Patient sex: F
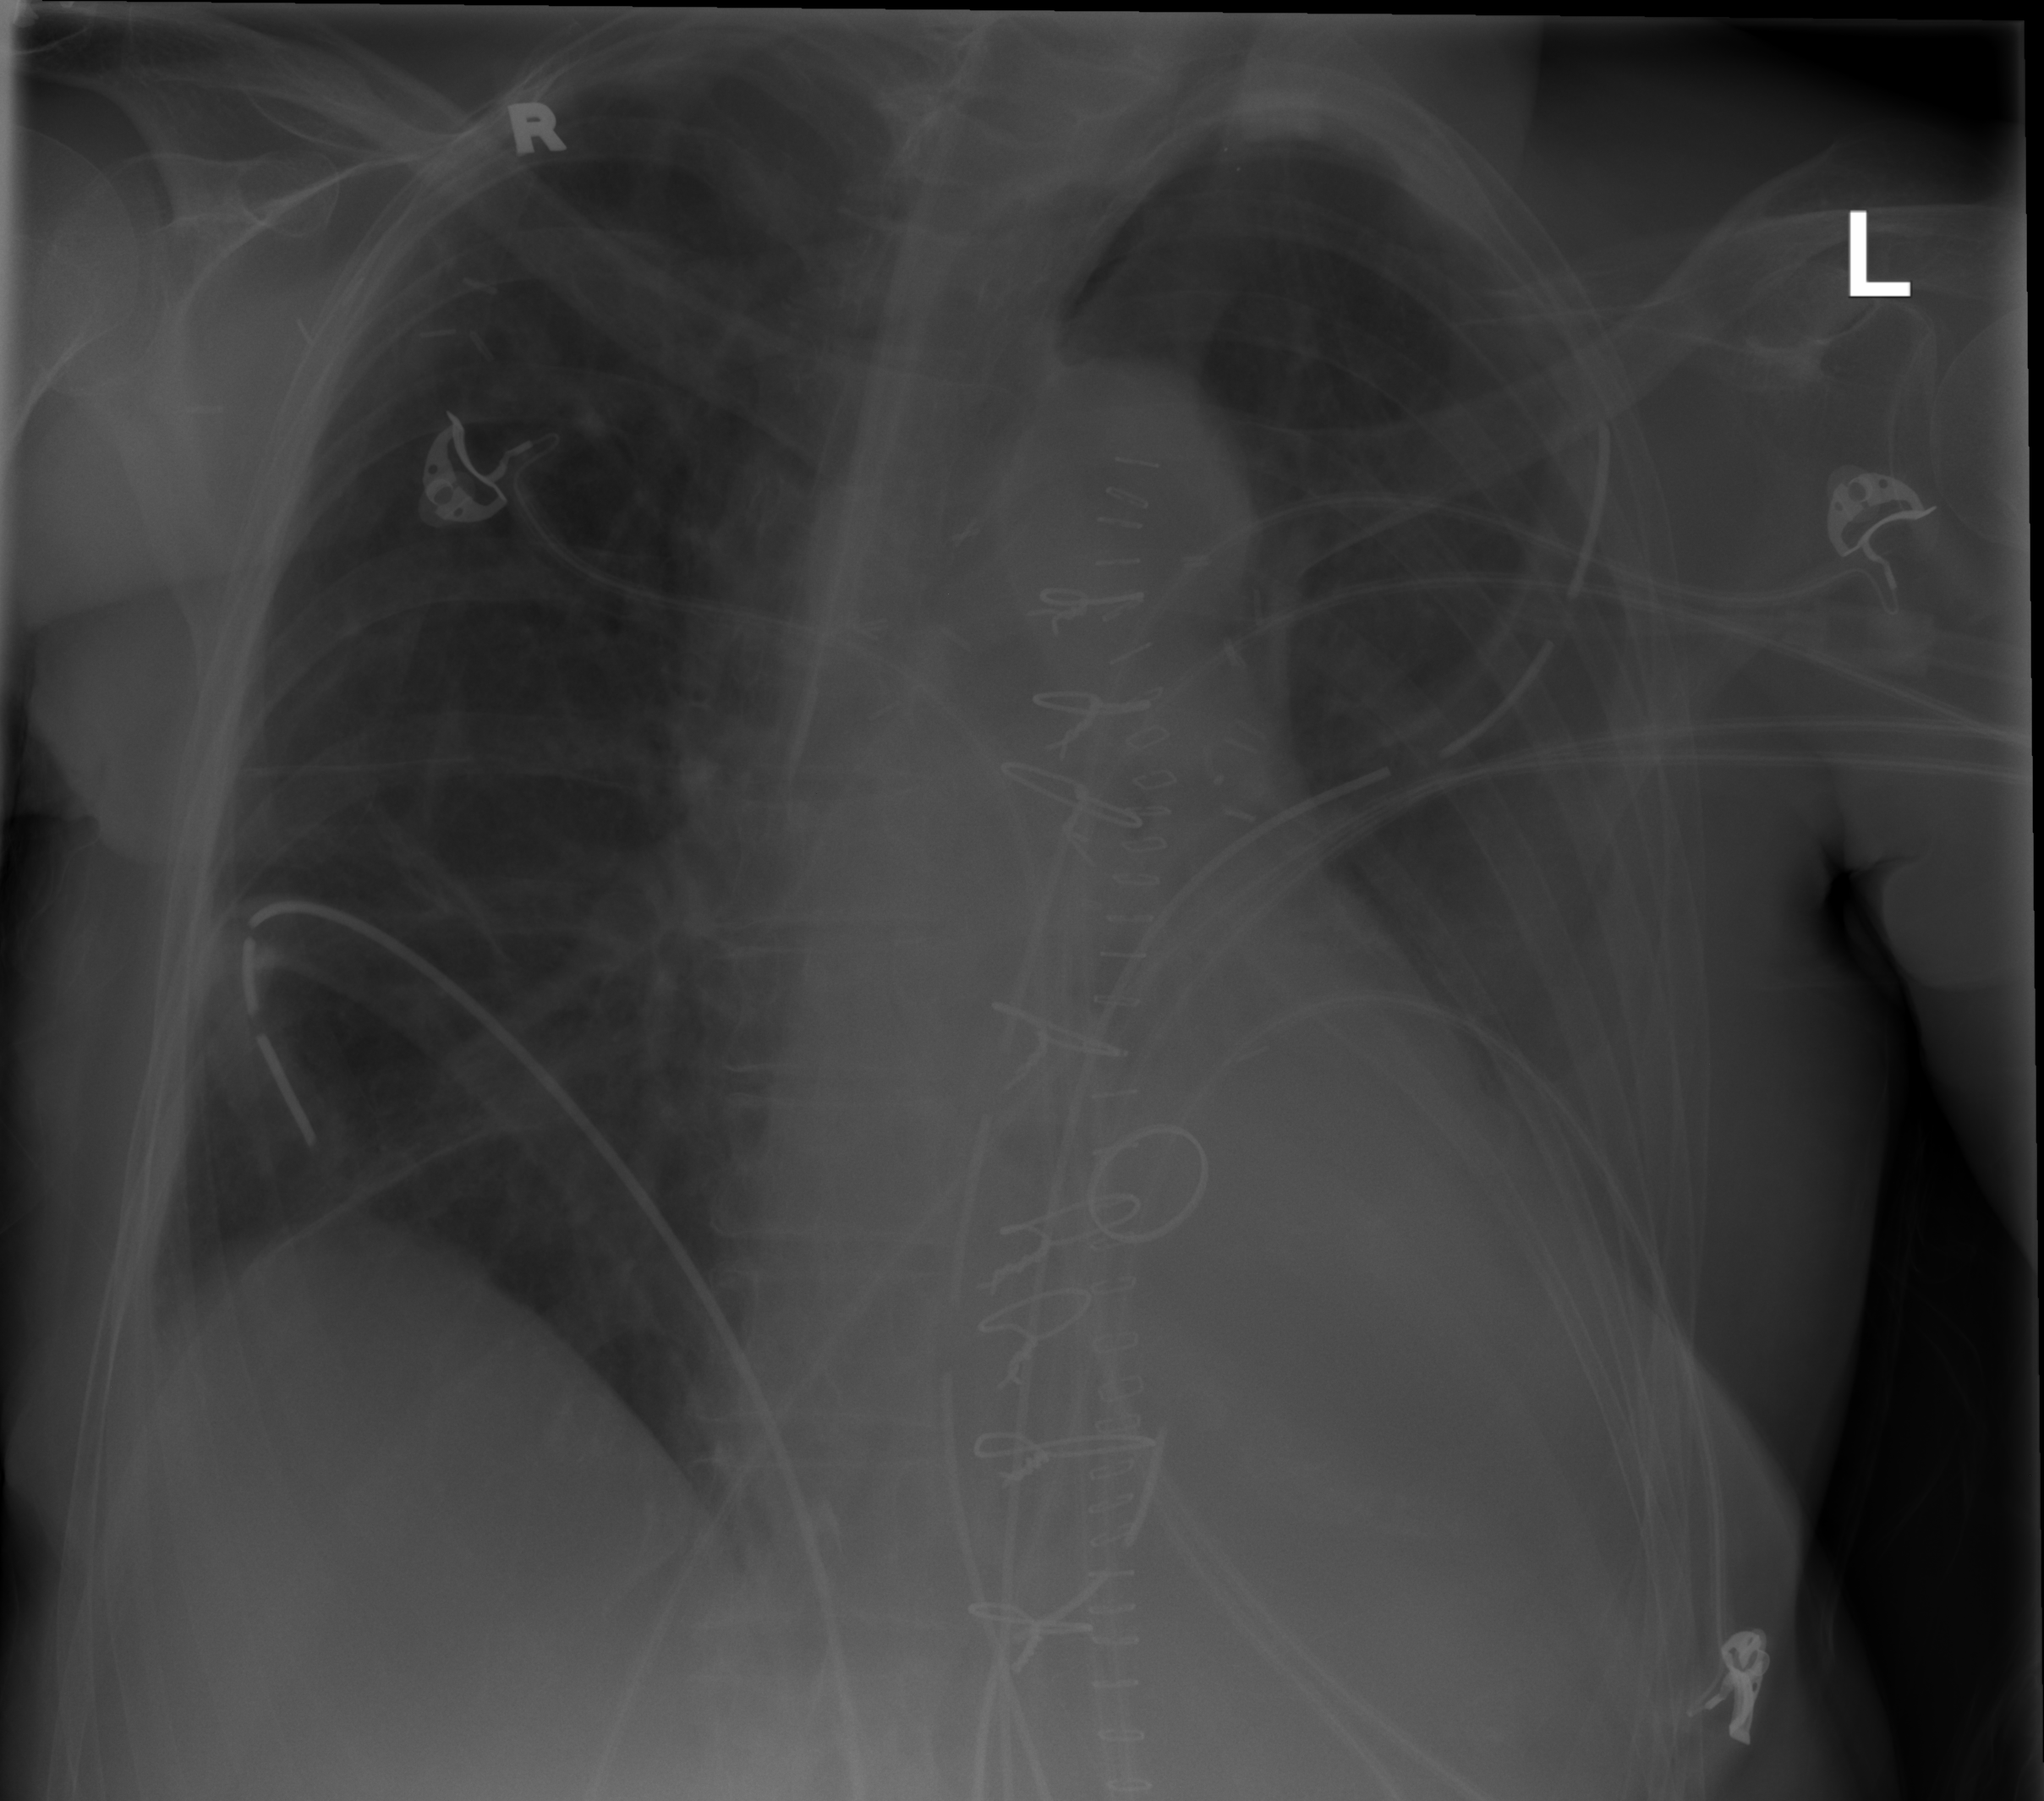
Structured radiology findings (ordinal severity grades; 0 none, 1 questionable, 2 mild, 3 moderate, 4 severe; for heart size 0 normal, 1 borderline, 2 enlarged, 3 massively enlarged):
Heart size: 0
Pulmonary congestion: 0
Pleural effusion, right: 0
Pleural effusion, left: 3
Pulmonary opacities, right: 0
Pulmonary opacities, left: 0
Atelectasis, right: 0
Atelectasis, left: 2